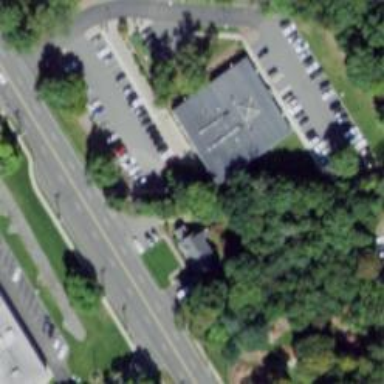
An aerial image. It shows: Commercial building.